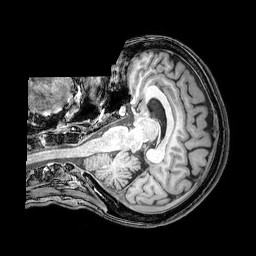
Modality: T1w
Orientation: axial
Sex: female
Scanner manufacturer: philips
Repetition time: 0.008174 s
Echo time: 0.00374 s